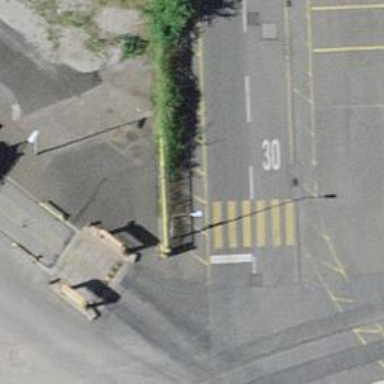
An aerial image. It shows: Uncontrolled zebra crossing on the road.